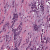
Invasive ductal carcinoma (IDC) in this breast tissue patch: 1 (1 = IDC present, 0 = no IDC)